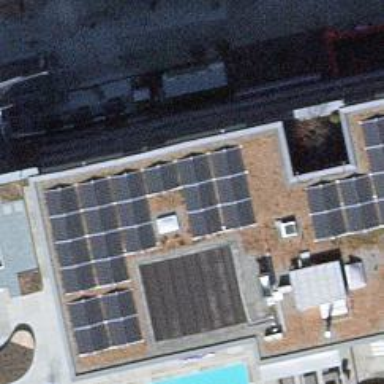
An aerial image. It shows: Solar power generator utilizing photovoltaic technology with solar photovoltaic panels.